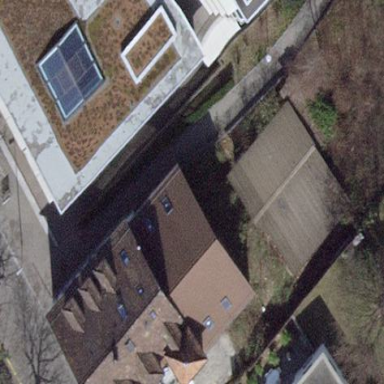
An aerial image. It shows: Gabled roof adorns the apartments building.